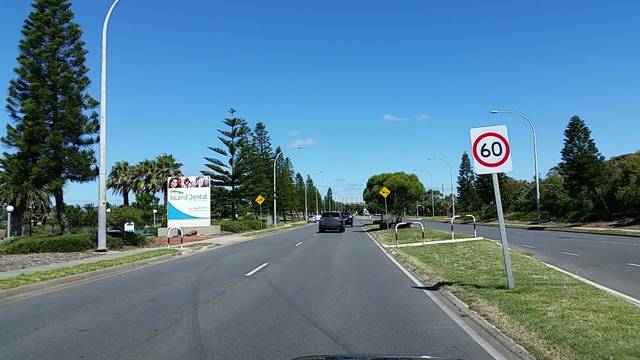
Region: Australia
Coordinates: -34.873, 138.488